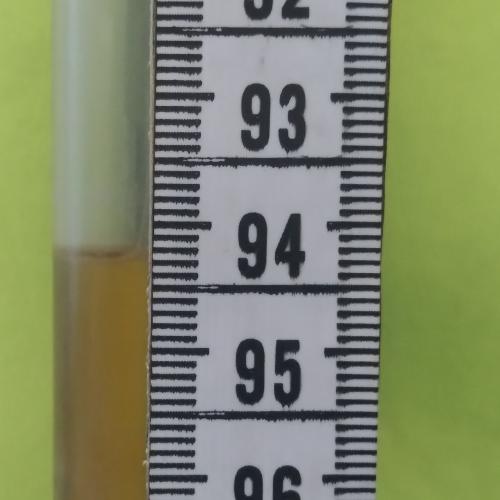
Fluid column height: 94.2 cm